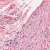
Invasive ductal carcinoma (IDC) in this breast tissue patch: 1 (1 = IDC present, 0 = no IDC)